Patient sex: M
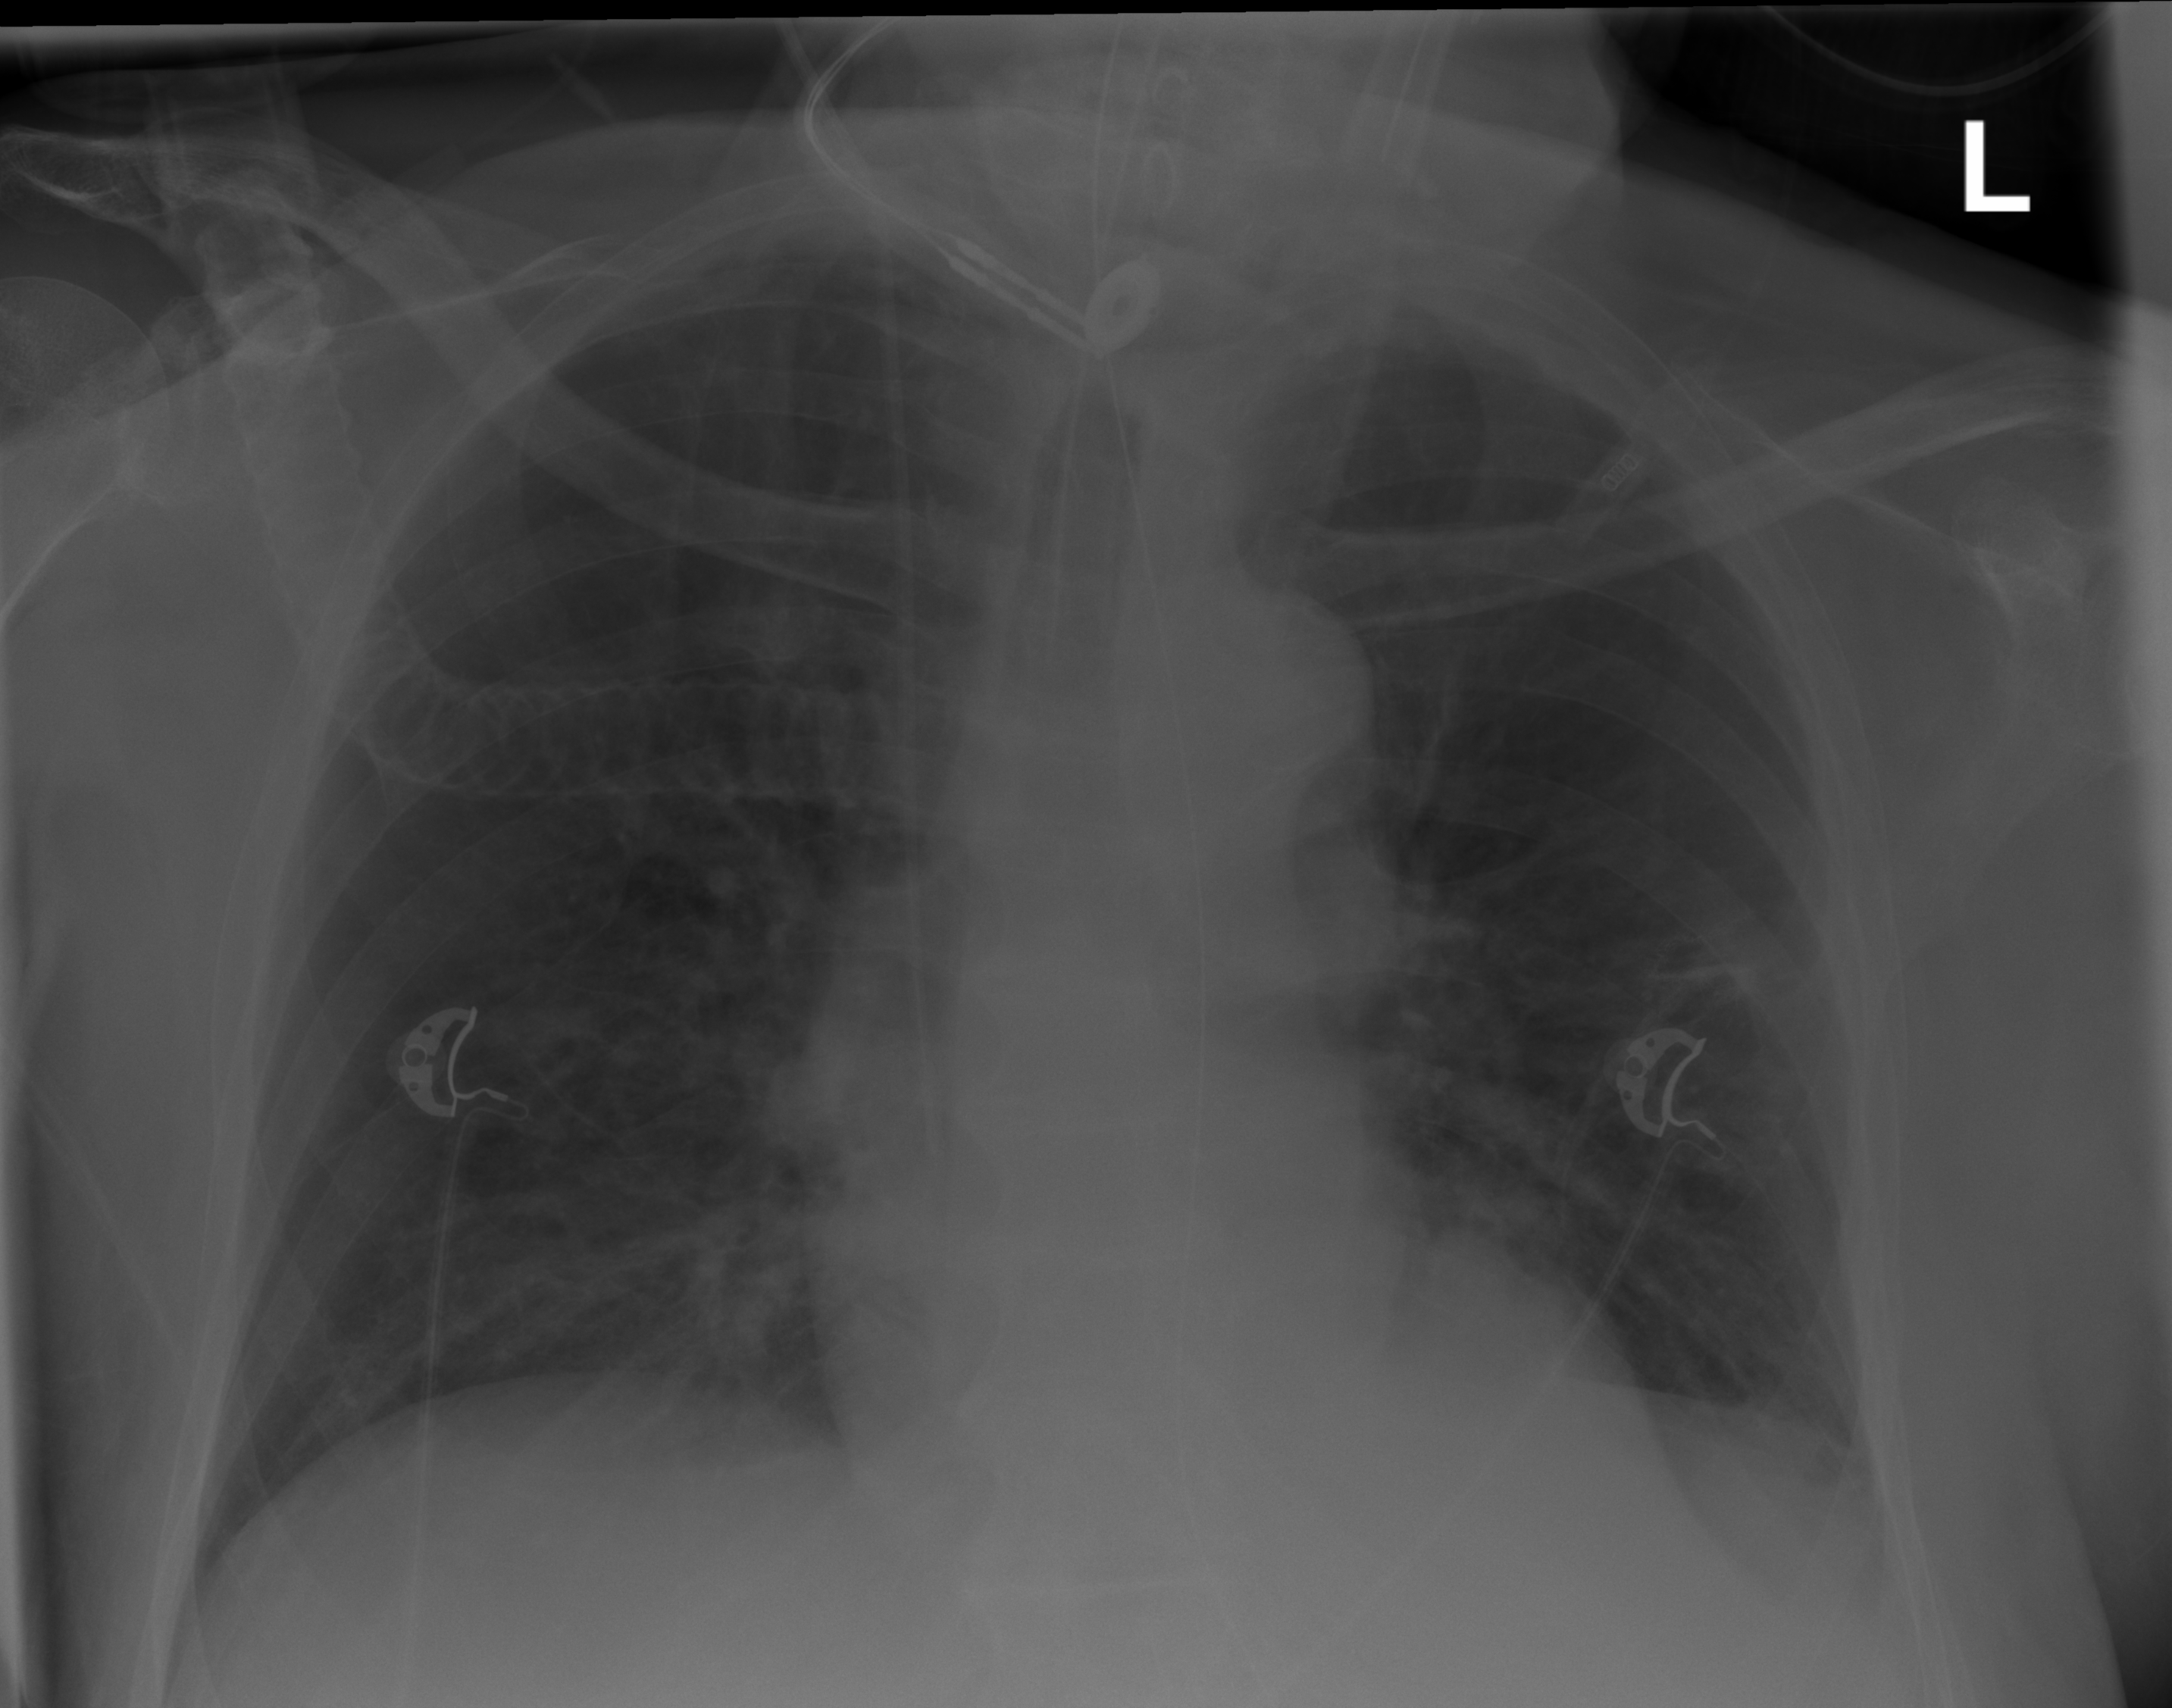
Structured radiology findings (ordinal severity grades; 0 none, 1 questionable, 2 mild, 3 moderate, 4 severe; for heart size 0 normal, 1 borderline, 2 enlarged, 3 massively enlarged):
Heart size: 0
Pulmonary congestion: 0
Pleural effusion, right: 0
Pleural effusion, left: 2
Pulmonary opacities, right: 0
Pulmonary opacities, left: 2
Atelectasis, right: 1
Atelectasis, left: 2